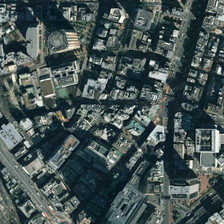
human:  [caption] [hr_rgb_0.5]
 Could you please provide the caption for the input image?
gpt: many crowded buildings are in a commercial area .

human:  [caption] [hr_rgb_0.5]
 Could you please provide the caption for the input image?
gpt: many crowded buildings are in a commercial area .

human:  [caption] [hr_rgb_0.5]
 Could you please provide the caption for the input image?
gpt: many crowded buildings are in a commercial area .

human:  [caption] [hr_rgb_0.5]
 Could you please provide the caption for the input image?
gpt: many crowded buildings are in a commercial area .

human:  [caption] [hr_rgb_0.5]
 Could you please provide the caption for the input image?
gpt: many crowded buildings are in a commercial area .